九年级 · 度量几何学
如图, 在 $\odot O$ 中, 弦 $A B=1$, 点 $C$ 在 $A B$ 上移动, 连接 $O C$, 过点 $C$ 作 $C D \perp O C$ 交 $\odot O$ 于点 $D$, 则 $C D$ 的最大值为 $\qquad$

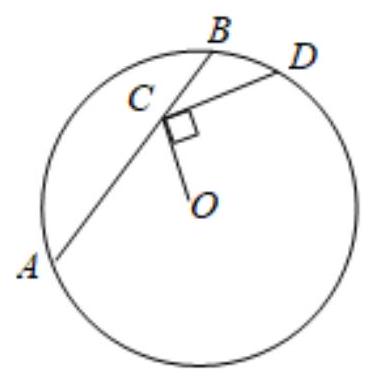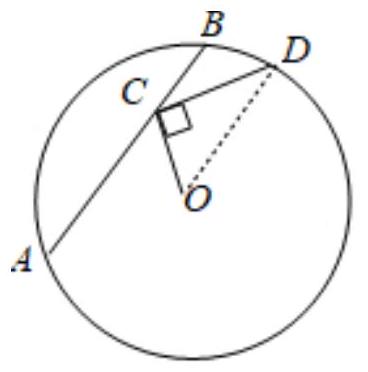
答案:  $\frac{1}{2}$


解析: 【分析】

本题考查了垂线段最短, 勾股定理和垂径定理等知识点, 能求出点 $C$ 的位置是解此题的关键.

连接 $O D$, 如图, 利用勾股定理得到 $C D$, 利用垂线段最短得到当 $O C \perp A B$ 时, $O C$ 最小, 根据勾股定理求出 $O C$, 代入求出即可.

【解答】

解: 连接 $O D$, 如图,

$\because C D \perp O C$,

$\therefore \angle D C O=90^{\circ}$,

$\therefore C D=\sqrt{O D^{2}-O C^{2}}=\sqrt{r^{2}-O C^{2}}$,

当 $O C$ 的值最小时, $C D$ 的值最大,

而 $O C \perp A B$ 时, $O C$ 最小, 此时 $O C=\sqrt{r^{2}-\left(\frac{1}{2} A B\right)^{2}}$,

$\therefore C D$ 的最大值为 $\sqrt{r^{2}-\left(r^{2}-\frac{1}{4} A B^{2}\right)}=\frac{1}{2} A B=\frac{1}{2} \times l=\frac{1}{2}$,

故答案为: $\frac{1}{2}$.